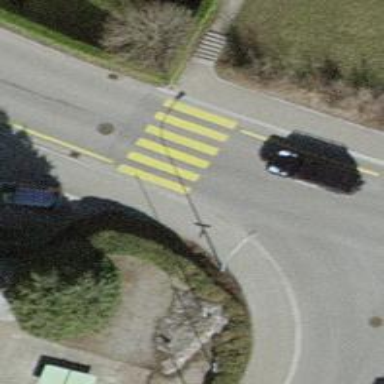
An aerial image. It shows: Crossing road.